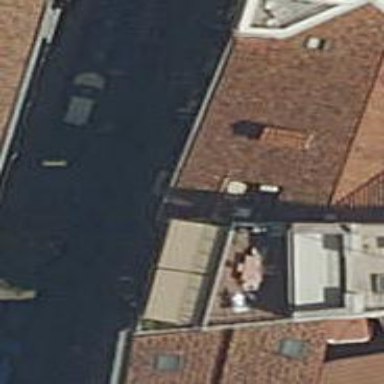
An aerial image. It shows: Restaurant.